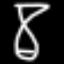
Label: hourglass